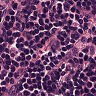
Metastatic tissue present: no